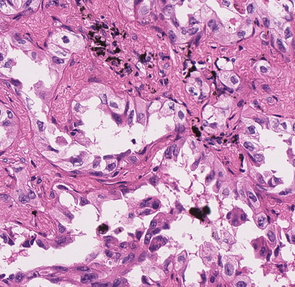
Tumor epithelial tissue: yes
Tumor-associated stroma tissue: yes
Normal tissue: no